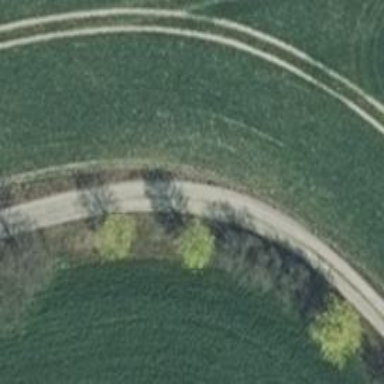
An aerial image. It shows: Compacted track road with grade3 tracktype.